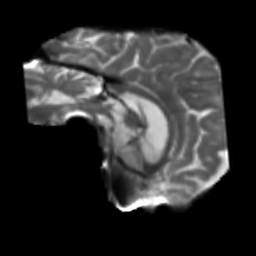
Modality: T2w
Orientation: sagittal
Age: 75
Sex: female
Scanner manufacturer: siemens
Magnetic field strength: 3 T
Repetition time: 5.25 s
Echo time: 0.08 s